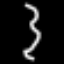
Label: squiggle